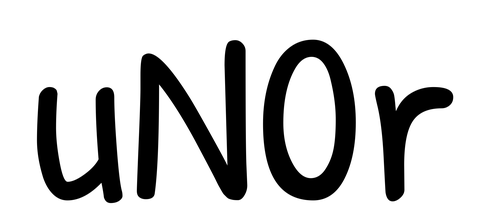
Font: PatrickHand-Regular